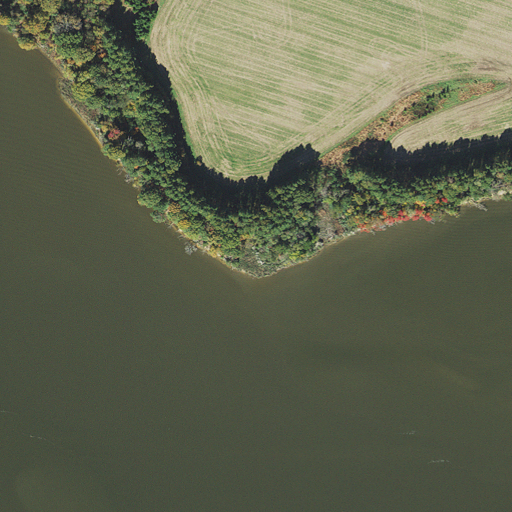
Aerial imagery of cape in Maryland named Island Point containing open water, cultivated crops, mixed forest, herbaceous wetlands, deciduous forest, evergreen forest, grassland, and woody wetlands